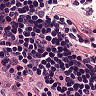
Metastatic tissue present: no